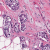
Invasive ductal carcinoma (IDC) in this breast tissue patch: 0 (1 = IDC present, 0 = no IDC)